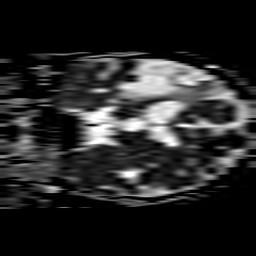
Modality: ADC
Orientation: coronal
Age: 64
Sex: male
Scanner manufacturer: philips
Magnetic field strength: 3 T
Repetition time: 3.33 s
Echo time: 0.076 s